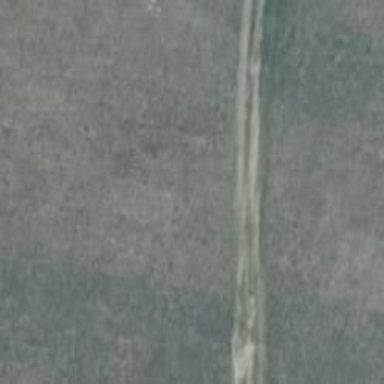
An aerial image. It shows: Track with grade 5 tracktype.